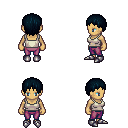
a pixel art fantasy rpg character, female body template, human, tanned skin, white pirate shirt, magenta pants, raven plain hairstyle, metal boots, four views (front, back, left, right), 2x2 character sprite sheet, small pixel art, hard edges, no anti-aliasing